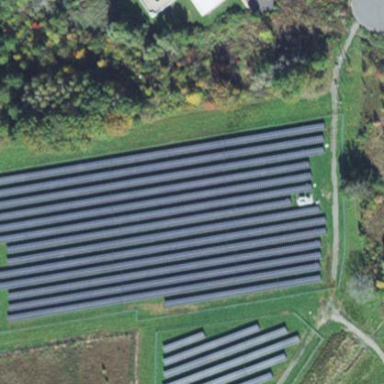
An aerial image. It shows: Solar power plant with photovoltaic technology. The plant generates electricity and is enclosed by fence.